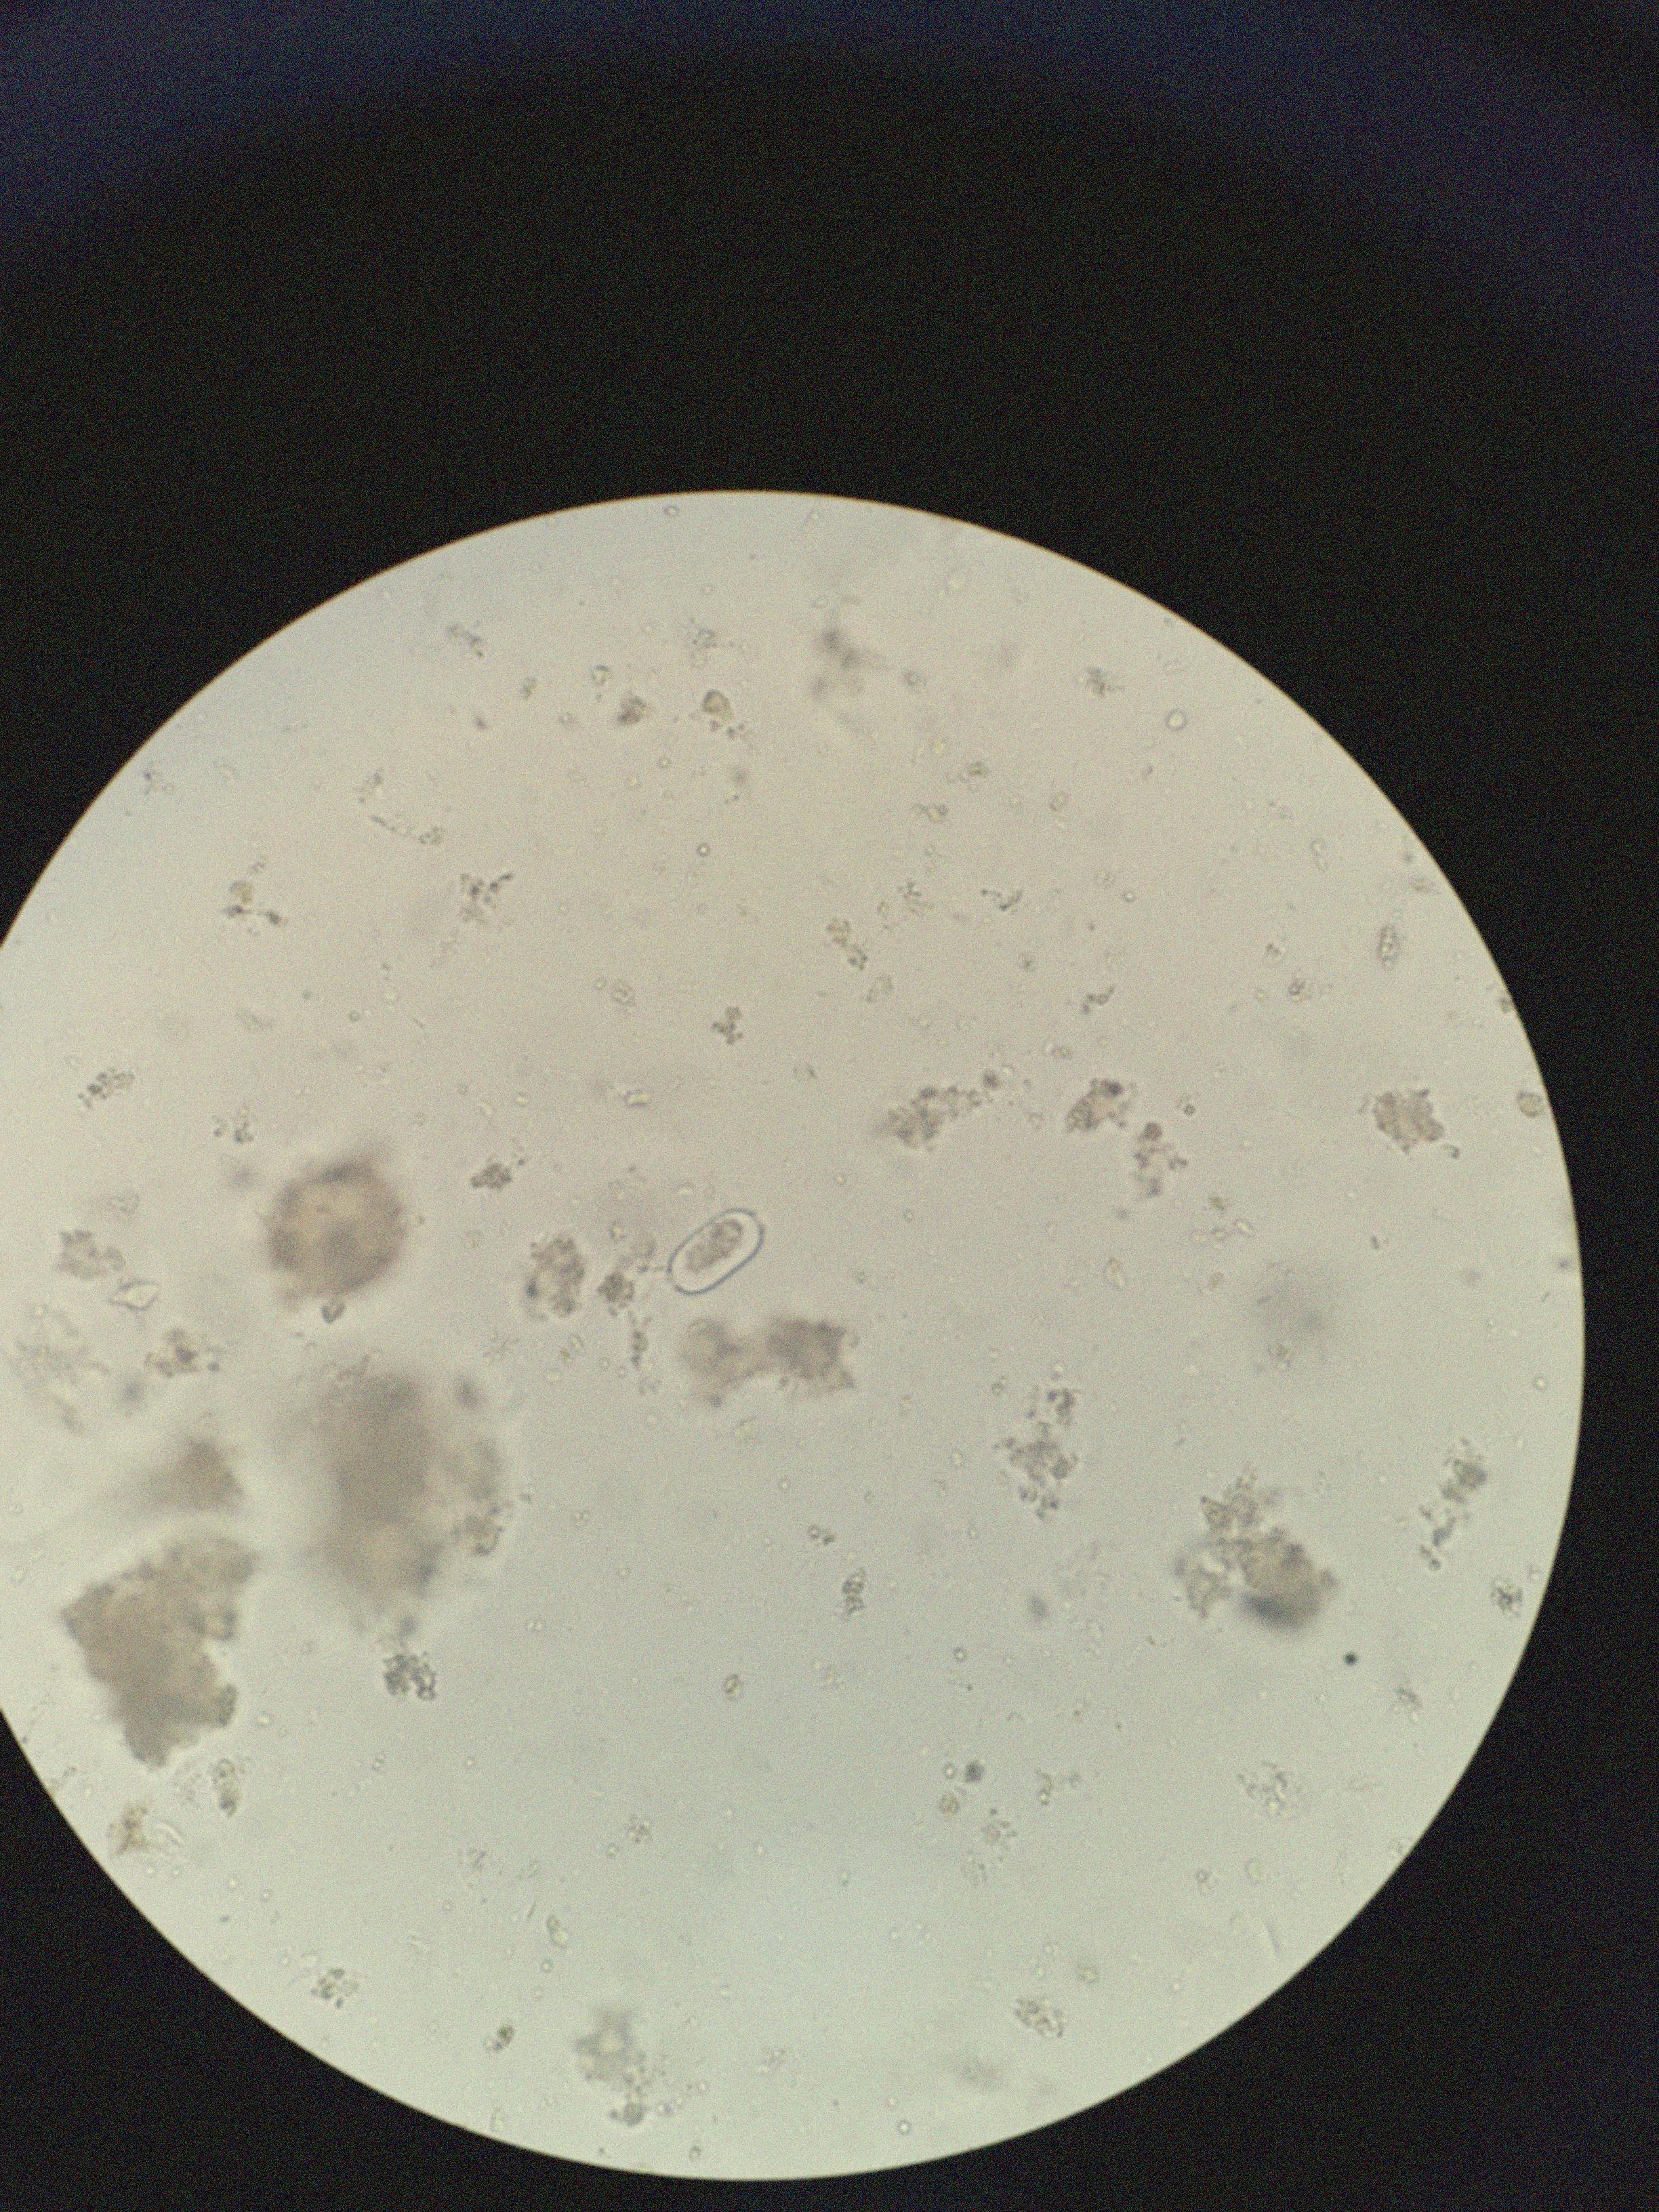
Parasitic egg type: Capillaria philippinensis